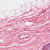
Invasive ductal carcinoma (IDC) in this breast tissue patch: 0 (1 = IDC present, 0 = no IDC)